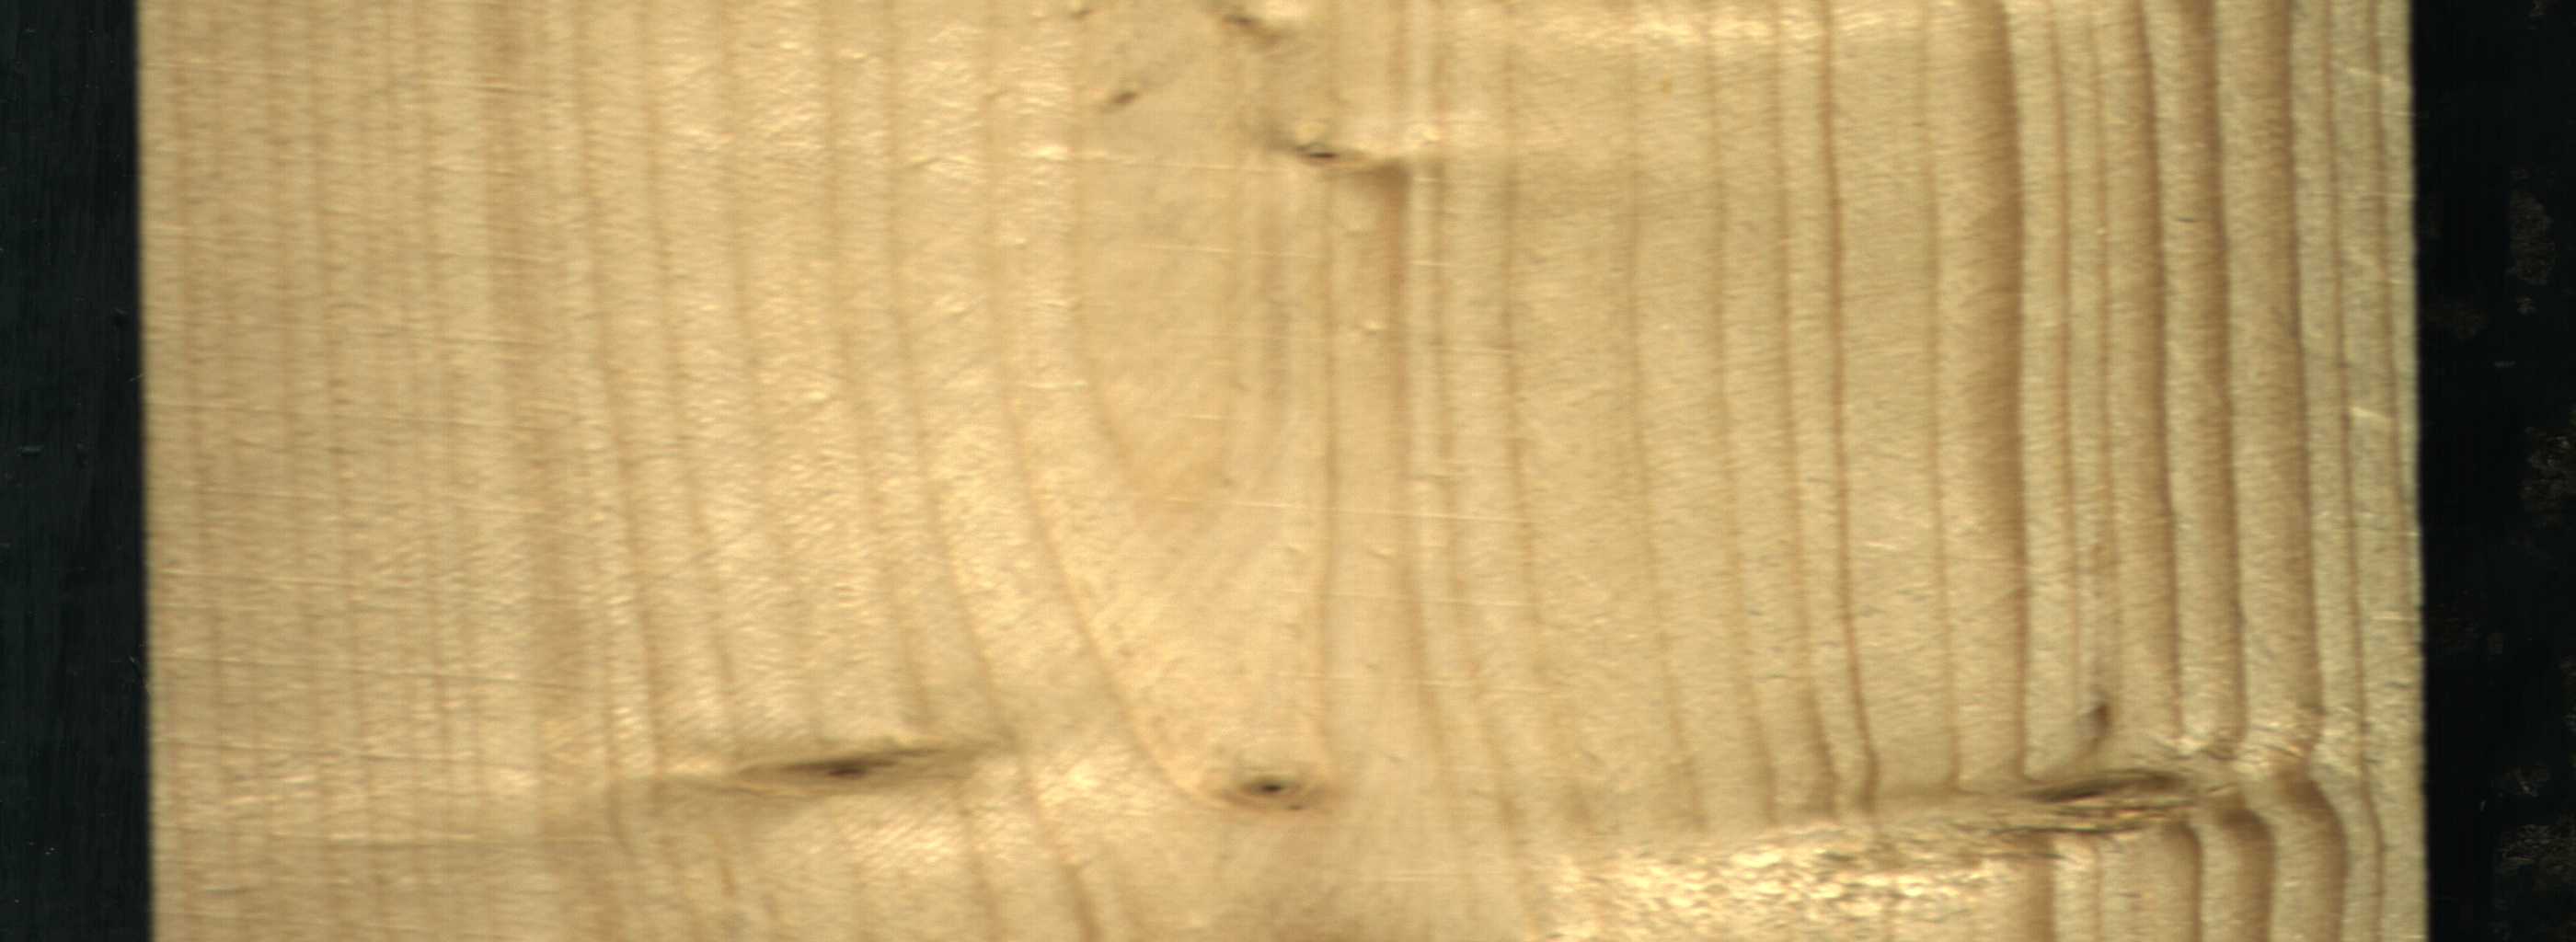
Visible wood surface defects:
Live_Knot
Live_Knot
Live_Knot